Aerial crown-view tile of a tropical tree (Barro Colorado Island, Panama), acquired 20240716:
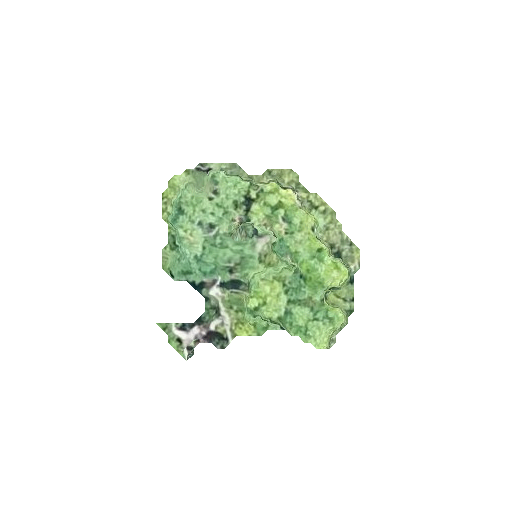
Species: Lonchocarpus heptaphyllus
GBIF accepted scientific name: Lonchocarpus heptaphyllus
Crown area: 44.357 m²